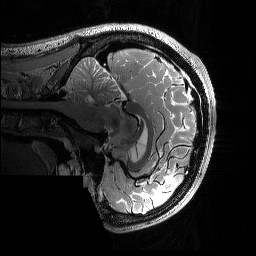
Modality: T2w
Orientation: sagittal
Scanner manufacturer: siemens
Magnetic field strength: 3 T
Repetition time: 3.2 s
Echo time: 0.565 s